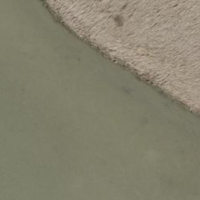
EUNIS habitat code: 15
Species observed at this site:
Tadorna tadorna
Aythya fuligula